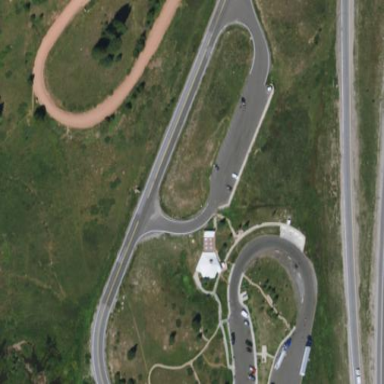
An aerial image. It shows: Rest area on the road.